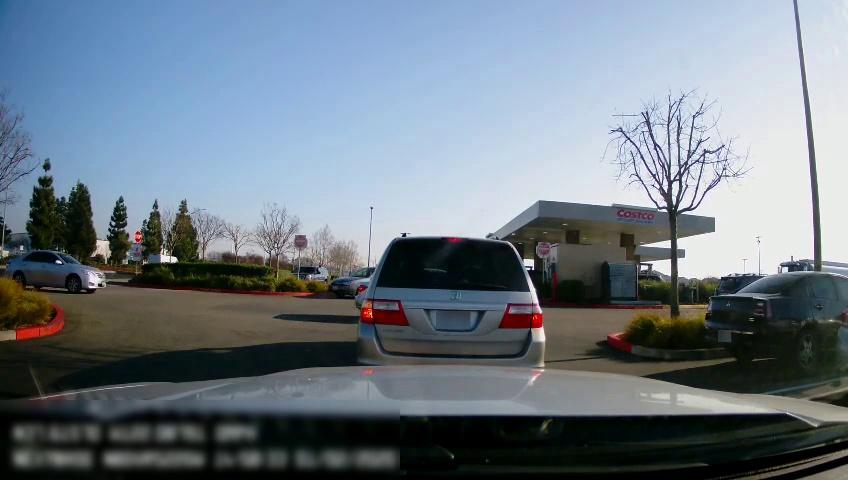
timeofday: Day
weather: Sunny
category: Drivable Space
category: Drivable Space
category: Vehicles | Truck
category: Vehicles | Car
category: Vehicles | Car
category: Vehicles | SUV
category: Vehicles | SUV
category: Vehicles | Car
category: Vehicles | Car
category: Vehicles | Van
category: Vehicles | Car
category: Vehicles | SUV
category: Traffic | Signs
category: Traffic | Signs